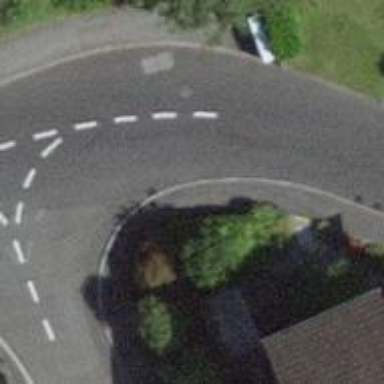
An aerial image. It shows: Kerb barrier.